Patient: sex F, age 60
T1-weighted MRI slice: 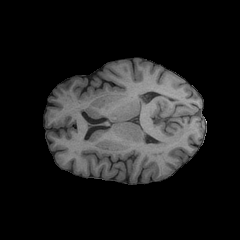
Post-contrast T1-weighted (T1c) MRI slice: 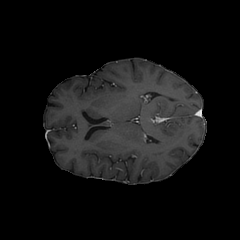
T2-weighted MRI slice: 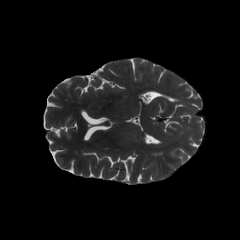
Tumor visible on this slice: no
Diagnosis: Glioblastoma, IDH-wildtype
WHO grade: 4